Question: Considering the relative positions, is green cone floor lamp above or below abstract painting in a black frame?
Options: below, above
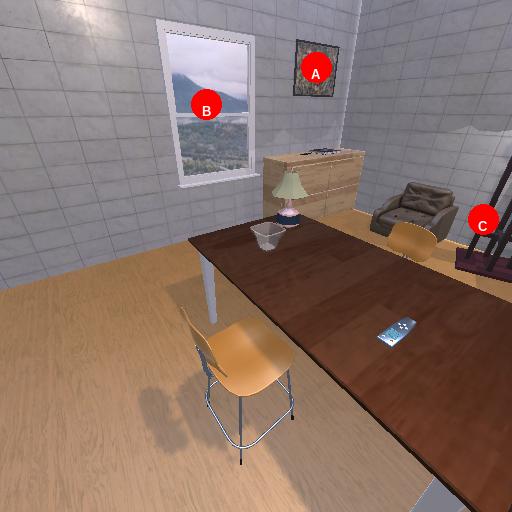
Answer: below